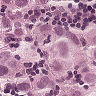
Metastatic tissue present: yes